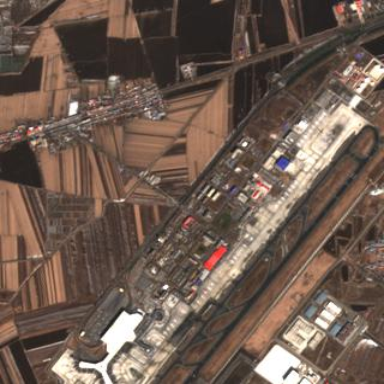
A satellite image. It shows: Apron at the airport.